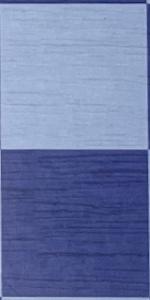
Label: Empty